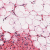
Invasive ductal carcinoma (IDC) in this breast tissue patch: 0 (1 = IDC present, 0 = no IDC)